Interaction volume radius: 5 \u00c5
Interaction volume height: 25 \u00c5
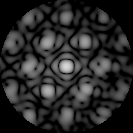
Disorder parameter: 0.3371